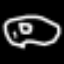
Label: donut